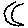
Label: moon